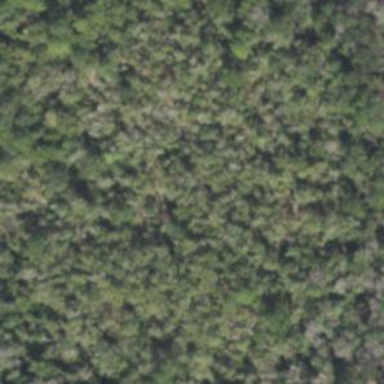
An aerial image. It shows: Mixed woodland area with various types of leaves.